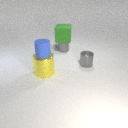
small gray metal cylinder behind large yellow metal cylinder